Chest X-ray. View position: AP
Patient age: 43
Patient sex: M
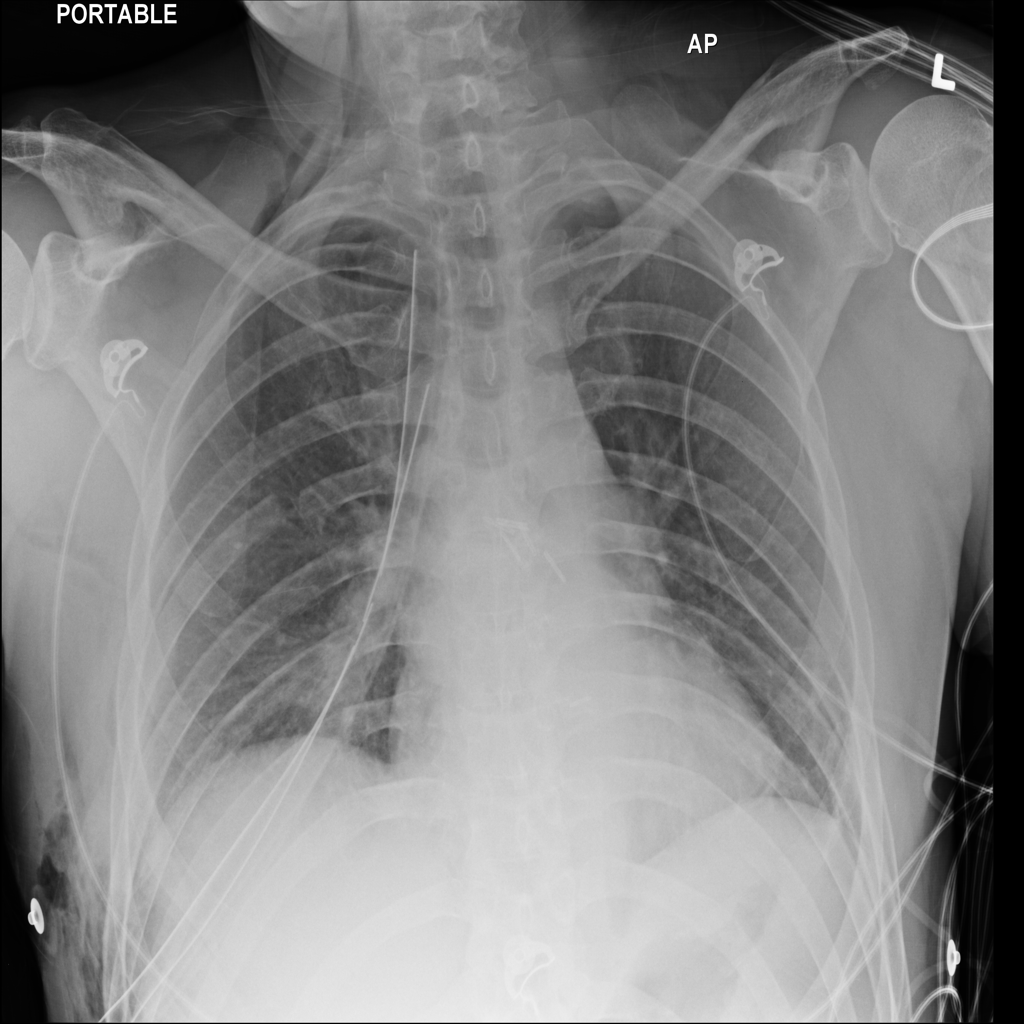
Finding: Pneumothorax